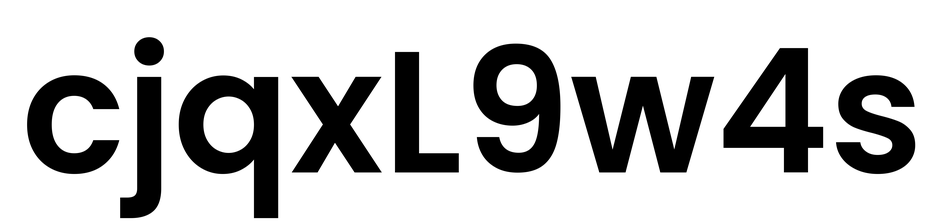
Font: Poppins-SemiBold